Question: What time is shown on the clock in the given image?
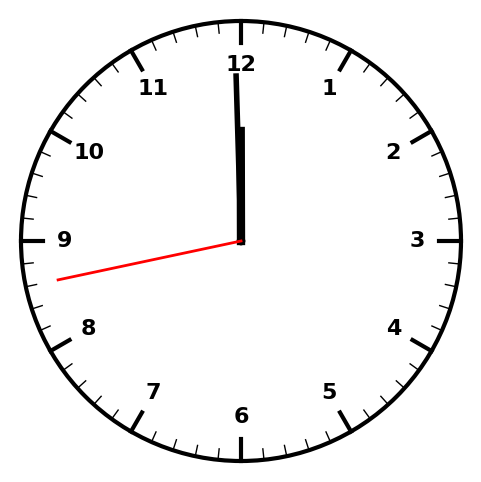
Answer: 11:59:43